Question: I am working on a Windows Form to create a Employee Card Layout. In addition to that I have added a Button named "Print" which will Print the Panel Content. When I run the code It shows Error when Form loads:

Here is my code:
'''
namespace SimpleReport
{
public partial class EmployeeCardForm : Form
{
//Declare following Object Variables
PrintDocument printdoc1 = new PrintDocument();
PrintPreviewDialog previewdlg = new PrintPreviewDialog();
Panel pannel = null;
public EmployeeCardForm()
{
InitializeComponent();
//declare event handler for printing in constructor
printdoc1.PrintPage += new PrintPageEventHandler(printdoc1_PrintPage);
}
Bitmap MemoryImage;
public void GetPrintArea(Panel pnl)
{
MemoryImage = new Bitmap(pnl.Width, pnl.Height);
Rectangle rect = new Rectangle(0, 0, pnl.Width, pnl.Height);
pnl.DrawToBitmap(MemoryImage, new Rectangle(0, 0, pnl.Width, pnl.Height));
}
protected override void OnPaint(PaintEventArgs e)
{
e.Graphics.DrawImage(MemoryImage, 0, 0);
base.OnPaint(e);
}
void printdoc1_PrintPage(object sender, PrintPageEventArgs e)
{
Rectangle pagearea = e.PageBounds;
e.Graphics.DrawImage(MemoryImage, (pagearea.Width / 2) - (this.panel1.Width / 2), this.panel1.Location.Y);
}
public void Print(Panel pnl)
{
pannel = pnl;
GetPrintArea(pnl);
previewdlg.Document = printdoc1;
previewdlg.ShowDialog();
}
private void button1_Click(object sender, EventArgs e)
{
Print(this.panel1);
}
}
}
'''
When I debugged the code I came to know that It crashes on first line of OnPaint Event.
Please help me out.
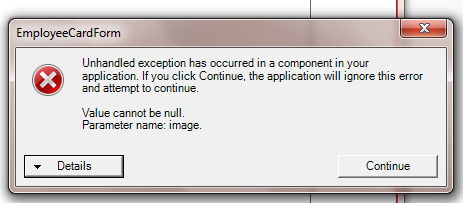
Answer: 'MemoryImage' is null before 'GetPrintArea()' has been called.
Try this:
'''
protected override void OnPaint(PaintEventArgs e)
{
if (MemoryImage != null)
{
e.Graphics.DrawImage(MemoryImage, 0, 0);
}
base.OnPaint(e);
}
'''
That's only if you don't want to draw it when it is null. Because it's null initially and then you set it in 'GetPrintArea()'. Depending on your circumstance, you could call GetPrintArea() instead of the null check or you could initialise MemoryImage immediately, it all depends on how you want it to work.